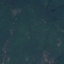
Label: Forest